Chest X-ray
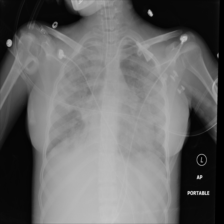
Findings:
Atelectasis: negative
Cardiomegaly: negative
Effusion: negative
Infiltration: negative
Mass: negative
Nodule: negative
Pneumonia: negative
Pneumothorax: negative
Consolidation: negative
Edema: negative
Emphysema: negative
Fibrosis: negative
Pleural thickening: negative
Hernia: negative